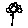
Label: flower